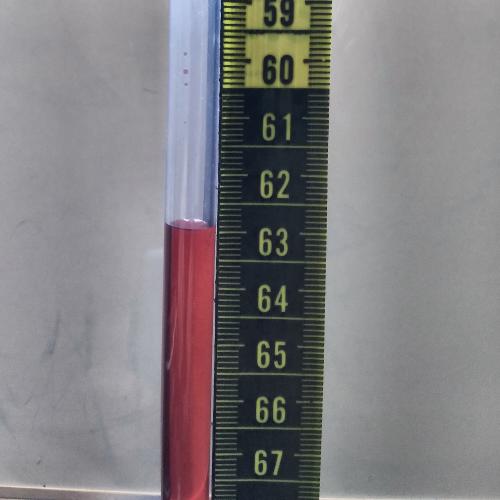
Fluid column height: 62.9 cm